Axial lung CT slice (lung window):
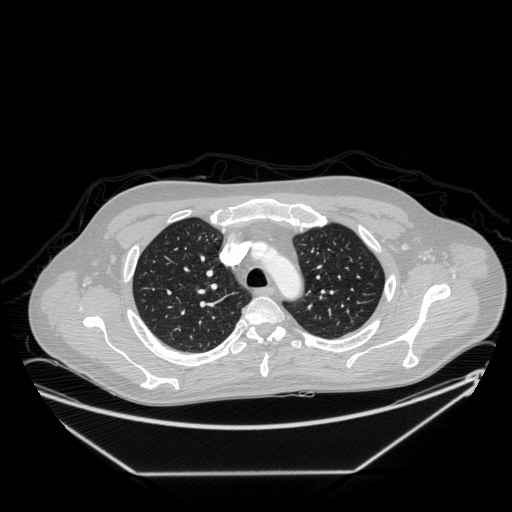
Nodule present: no